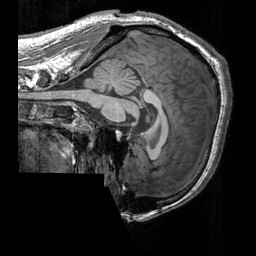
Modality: T1w
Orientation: sagittal
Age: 45
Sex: male
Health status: healthy
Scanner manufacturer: siemens
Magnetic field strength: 3 T
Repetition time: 2.3 s
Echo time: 0.00303 s